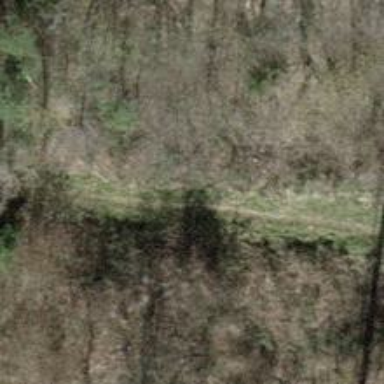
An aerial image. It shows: Path on the ground.